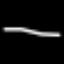
Label: line